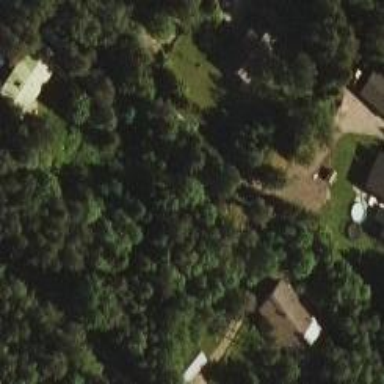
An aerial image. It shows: Driveway.